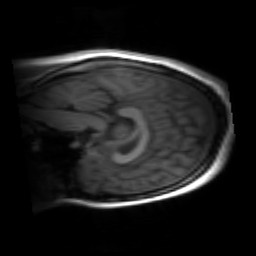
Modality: inplaneT1
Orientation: sagittal
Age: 29
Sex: female
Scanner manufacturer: siemens
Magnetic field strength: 3 T
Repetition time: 1.2 s
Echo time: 0.00251 s